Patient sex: M
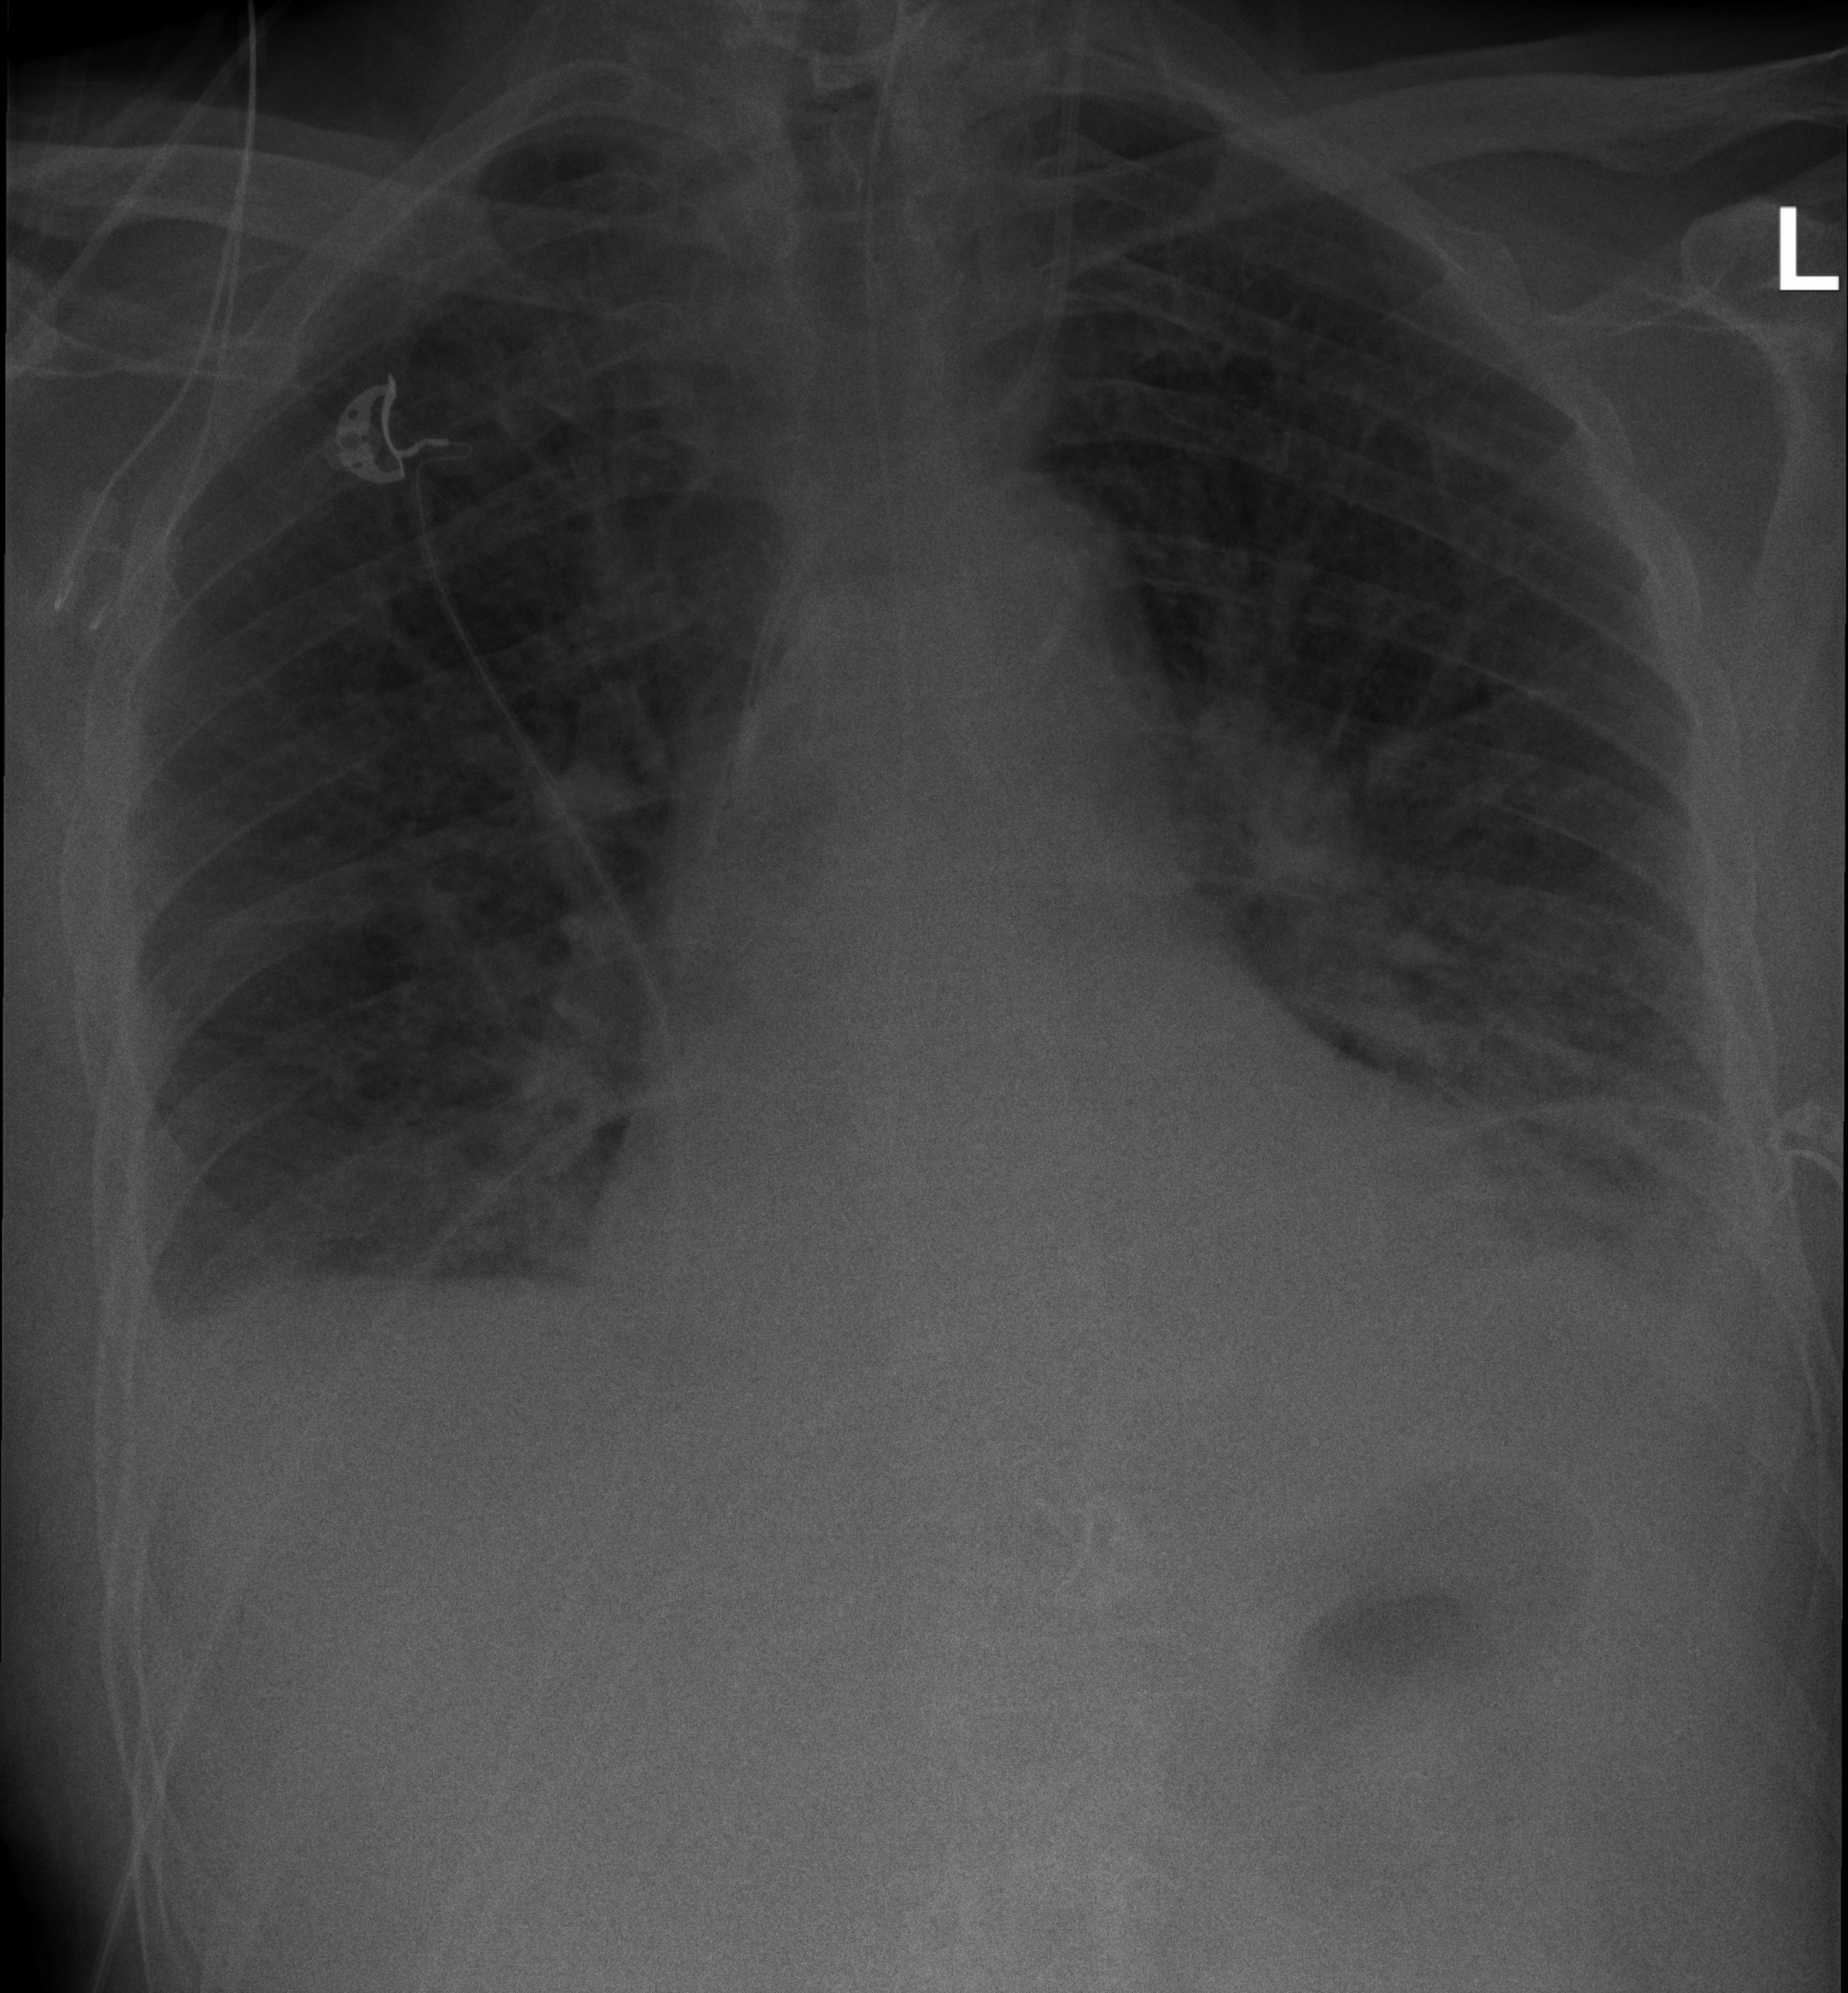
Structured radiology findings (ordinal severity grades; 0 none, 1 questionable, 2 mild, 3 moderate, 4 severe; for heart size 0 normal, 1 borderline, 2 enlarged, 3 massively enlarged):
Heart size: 1
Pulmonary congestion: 2
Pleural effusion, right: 2
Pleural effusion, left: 2
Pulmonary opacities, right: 2
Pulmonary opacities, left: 2
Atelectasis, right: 2
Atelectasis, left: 2